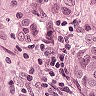
Metastatic tissue present: yes